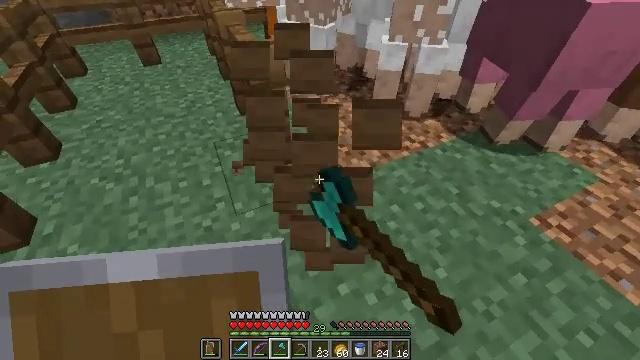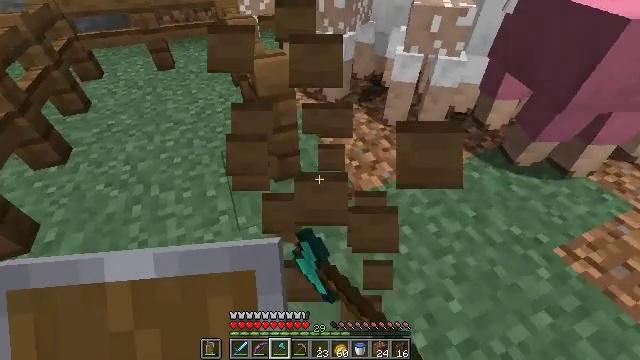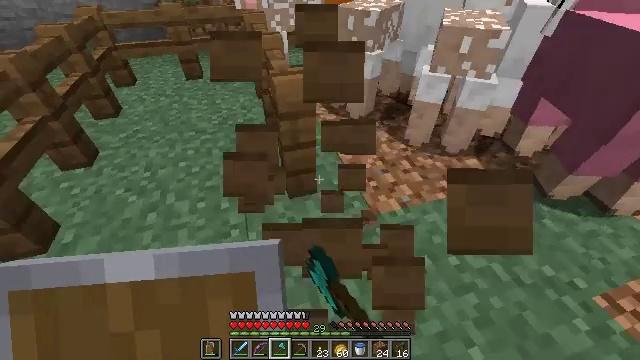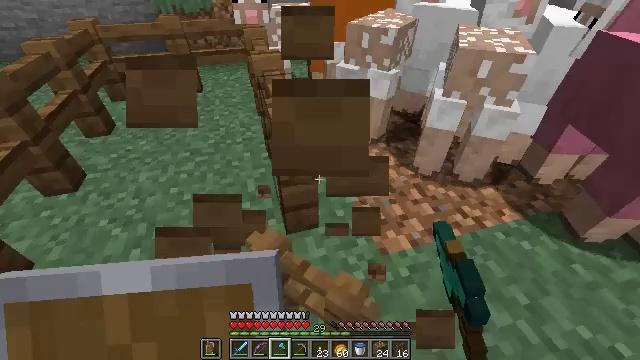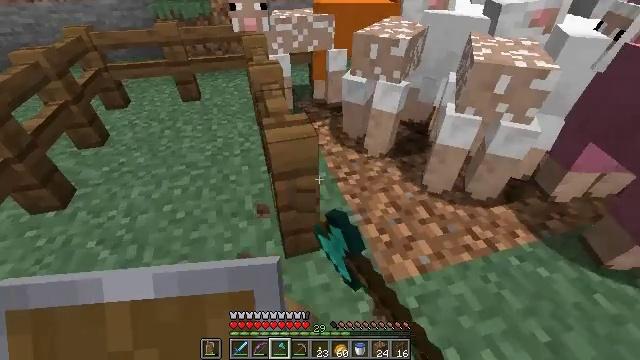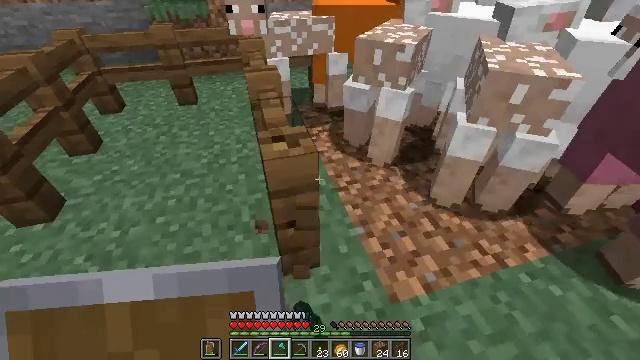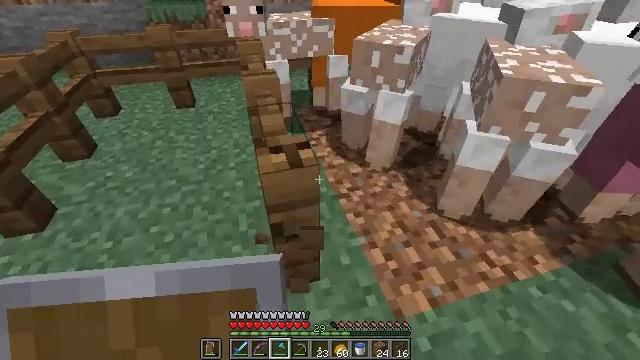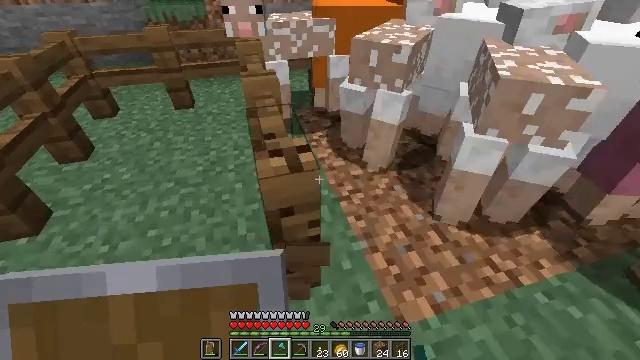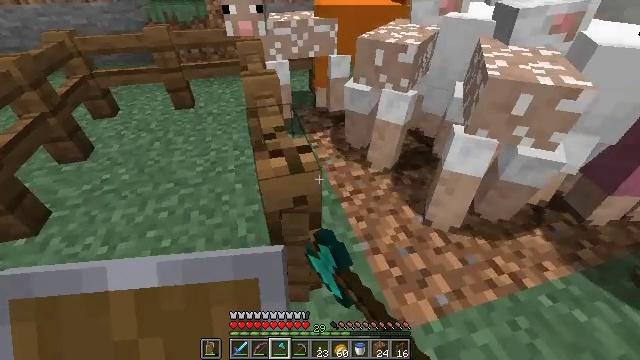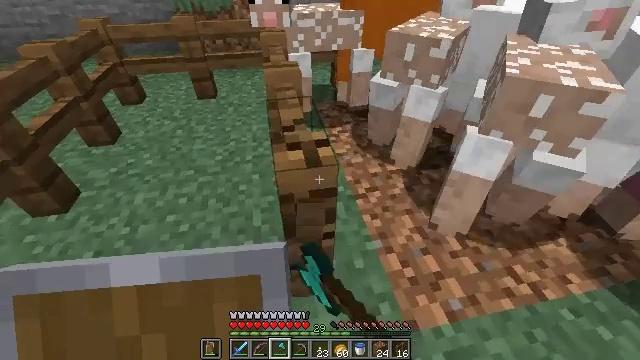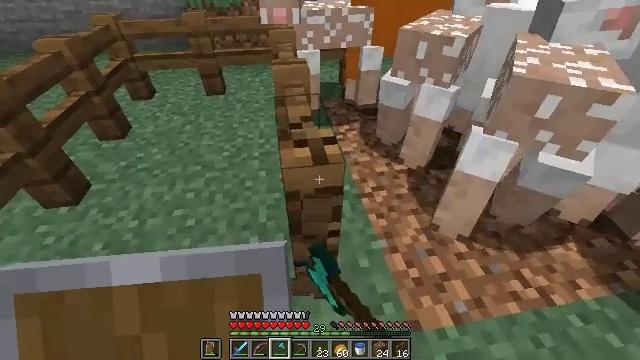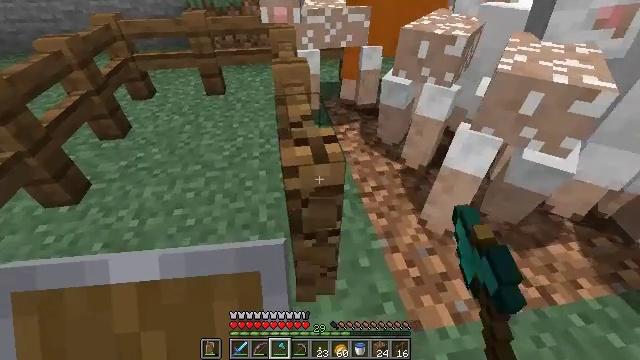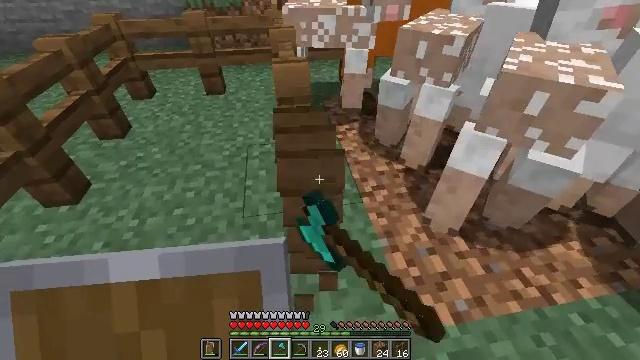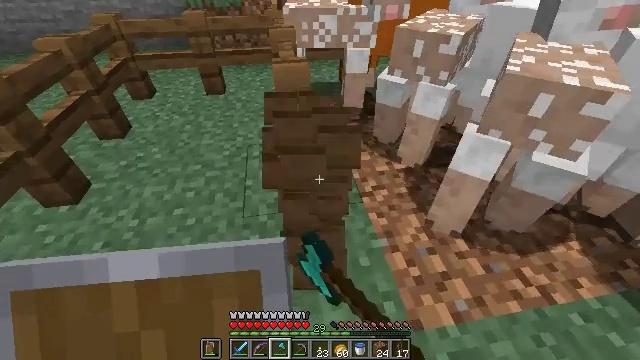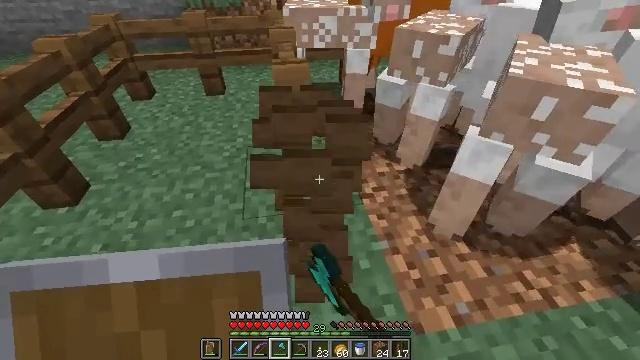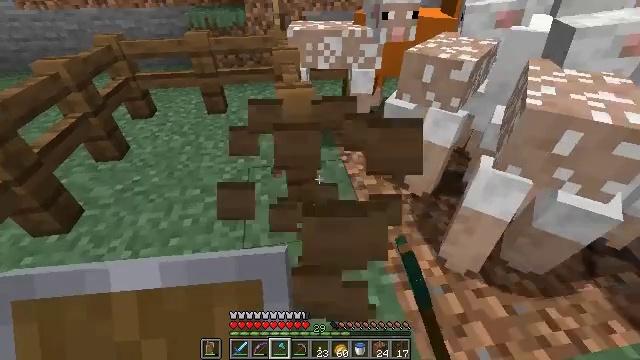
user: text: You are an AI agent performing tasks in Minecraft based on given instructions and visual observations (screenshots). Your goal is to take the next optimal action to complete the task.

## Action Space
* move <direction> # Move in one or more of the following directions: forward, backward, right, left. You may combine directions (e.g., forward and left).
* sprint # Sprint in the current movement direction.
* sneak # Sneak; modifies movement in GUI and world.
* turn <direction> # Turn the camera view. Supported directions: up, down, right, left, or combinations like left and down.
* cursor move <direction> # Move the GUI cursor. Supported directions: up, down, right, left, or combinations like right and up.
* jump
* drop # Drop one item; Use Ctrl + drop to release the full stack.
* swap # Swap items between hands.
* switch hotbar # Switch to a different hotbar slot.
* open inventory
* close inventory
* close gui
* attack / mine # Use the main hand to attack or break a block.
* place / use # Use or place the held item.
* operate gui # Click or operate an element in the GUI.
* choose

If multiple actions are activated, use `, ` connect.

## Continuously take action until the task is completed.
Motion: motion action
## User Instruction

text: Mine the spruce fence.
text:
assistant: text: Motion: move forward, turn left, attack / mine
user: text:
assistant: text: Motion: move forward, turn left and up, attack / mine
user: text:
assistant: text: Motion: move forward, turn left and up, attack / mine
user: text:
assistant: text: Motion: move forward, attack / mine
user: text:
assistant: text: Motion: attack / mine
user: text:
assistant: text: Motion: attack / mine
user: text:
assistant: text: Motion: attack / mine
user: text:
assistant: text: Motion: attack / mine
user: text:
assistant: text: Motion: turn left and down, attack / mine
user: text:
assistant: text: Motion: turn left, attack / mine
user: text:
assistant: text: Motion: attack / mine
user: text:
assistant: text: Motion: attack / mine
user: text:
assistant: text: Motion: attack / mine
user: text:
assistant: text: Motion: move forward, attack / mine
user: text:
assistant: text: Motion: move forward and move left, turn up, attack / mine
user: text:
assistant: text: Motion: move forward and move left, turn up, attack / mine
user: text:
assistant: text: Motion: move forward and move left, attack / mine
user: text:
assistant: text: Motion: move forward, attack / mine
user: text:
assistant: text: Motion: attack / mine
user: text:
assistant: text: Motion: turn right, attack / mine
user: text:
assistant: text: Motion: turn right, attack / mine
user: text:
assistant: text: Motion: turn right and down, attack / mine
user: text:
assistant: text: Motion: turn right, attack / mine
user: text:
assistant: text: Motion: attack / mine
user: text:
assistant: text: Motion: attack / mine
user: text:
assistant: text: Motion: attack / mine
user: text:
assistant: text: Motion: attack / mine
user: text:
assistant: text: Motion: move forward and move left, attack / mine
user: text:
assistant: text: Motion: move forward and move left, attack / mine
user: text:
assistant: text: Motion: move forward and move left, attack / mine